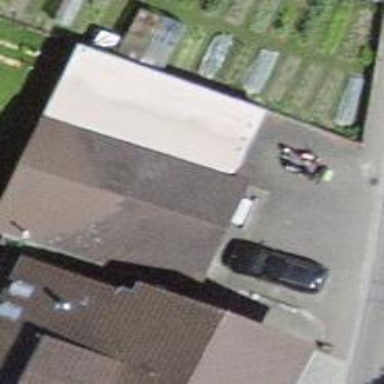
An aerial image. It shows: Shed building.